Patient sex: M
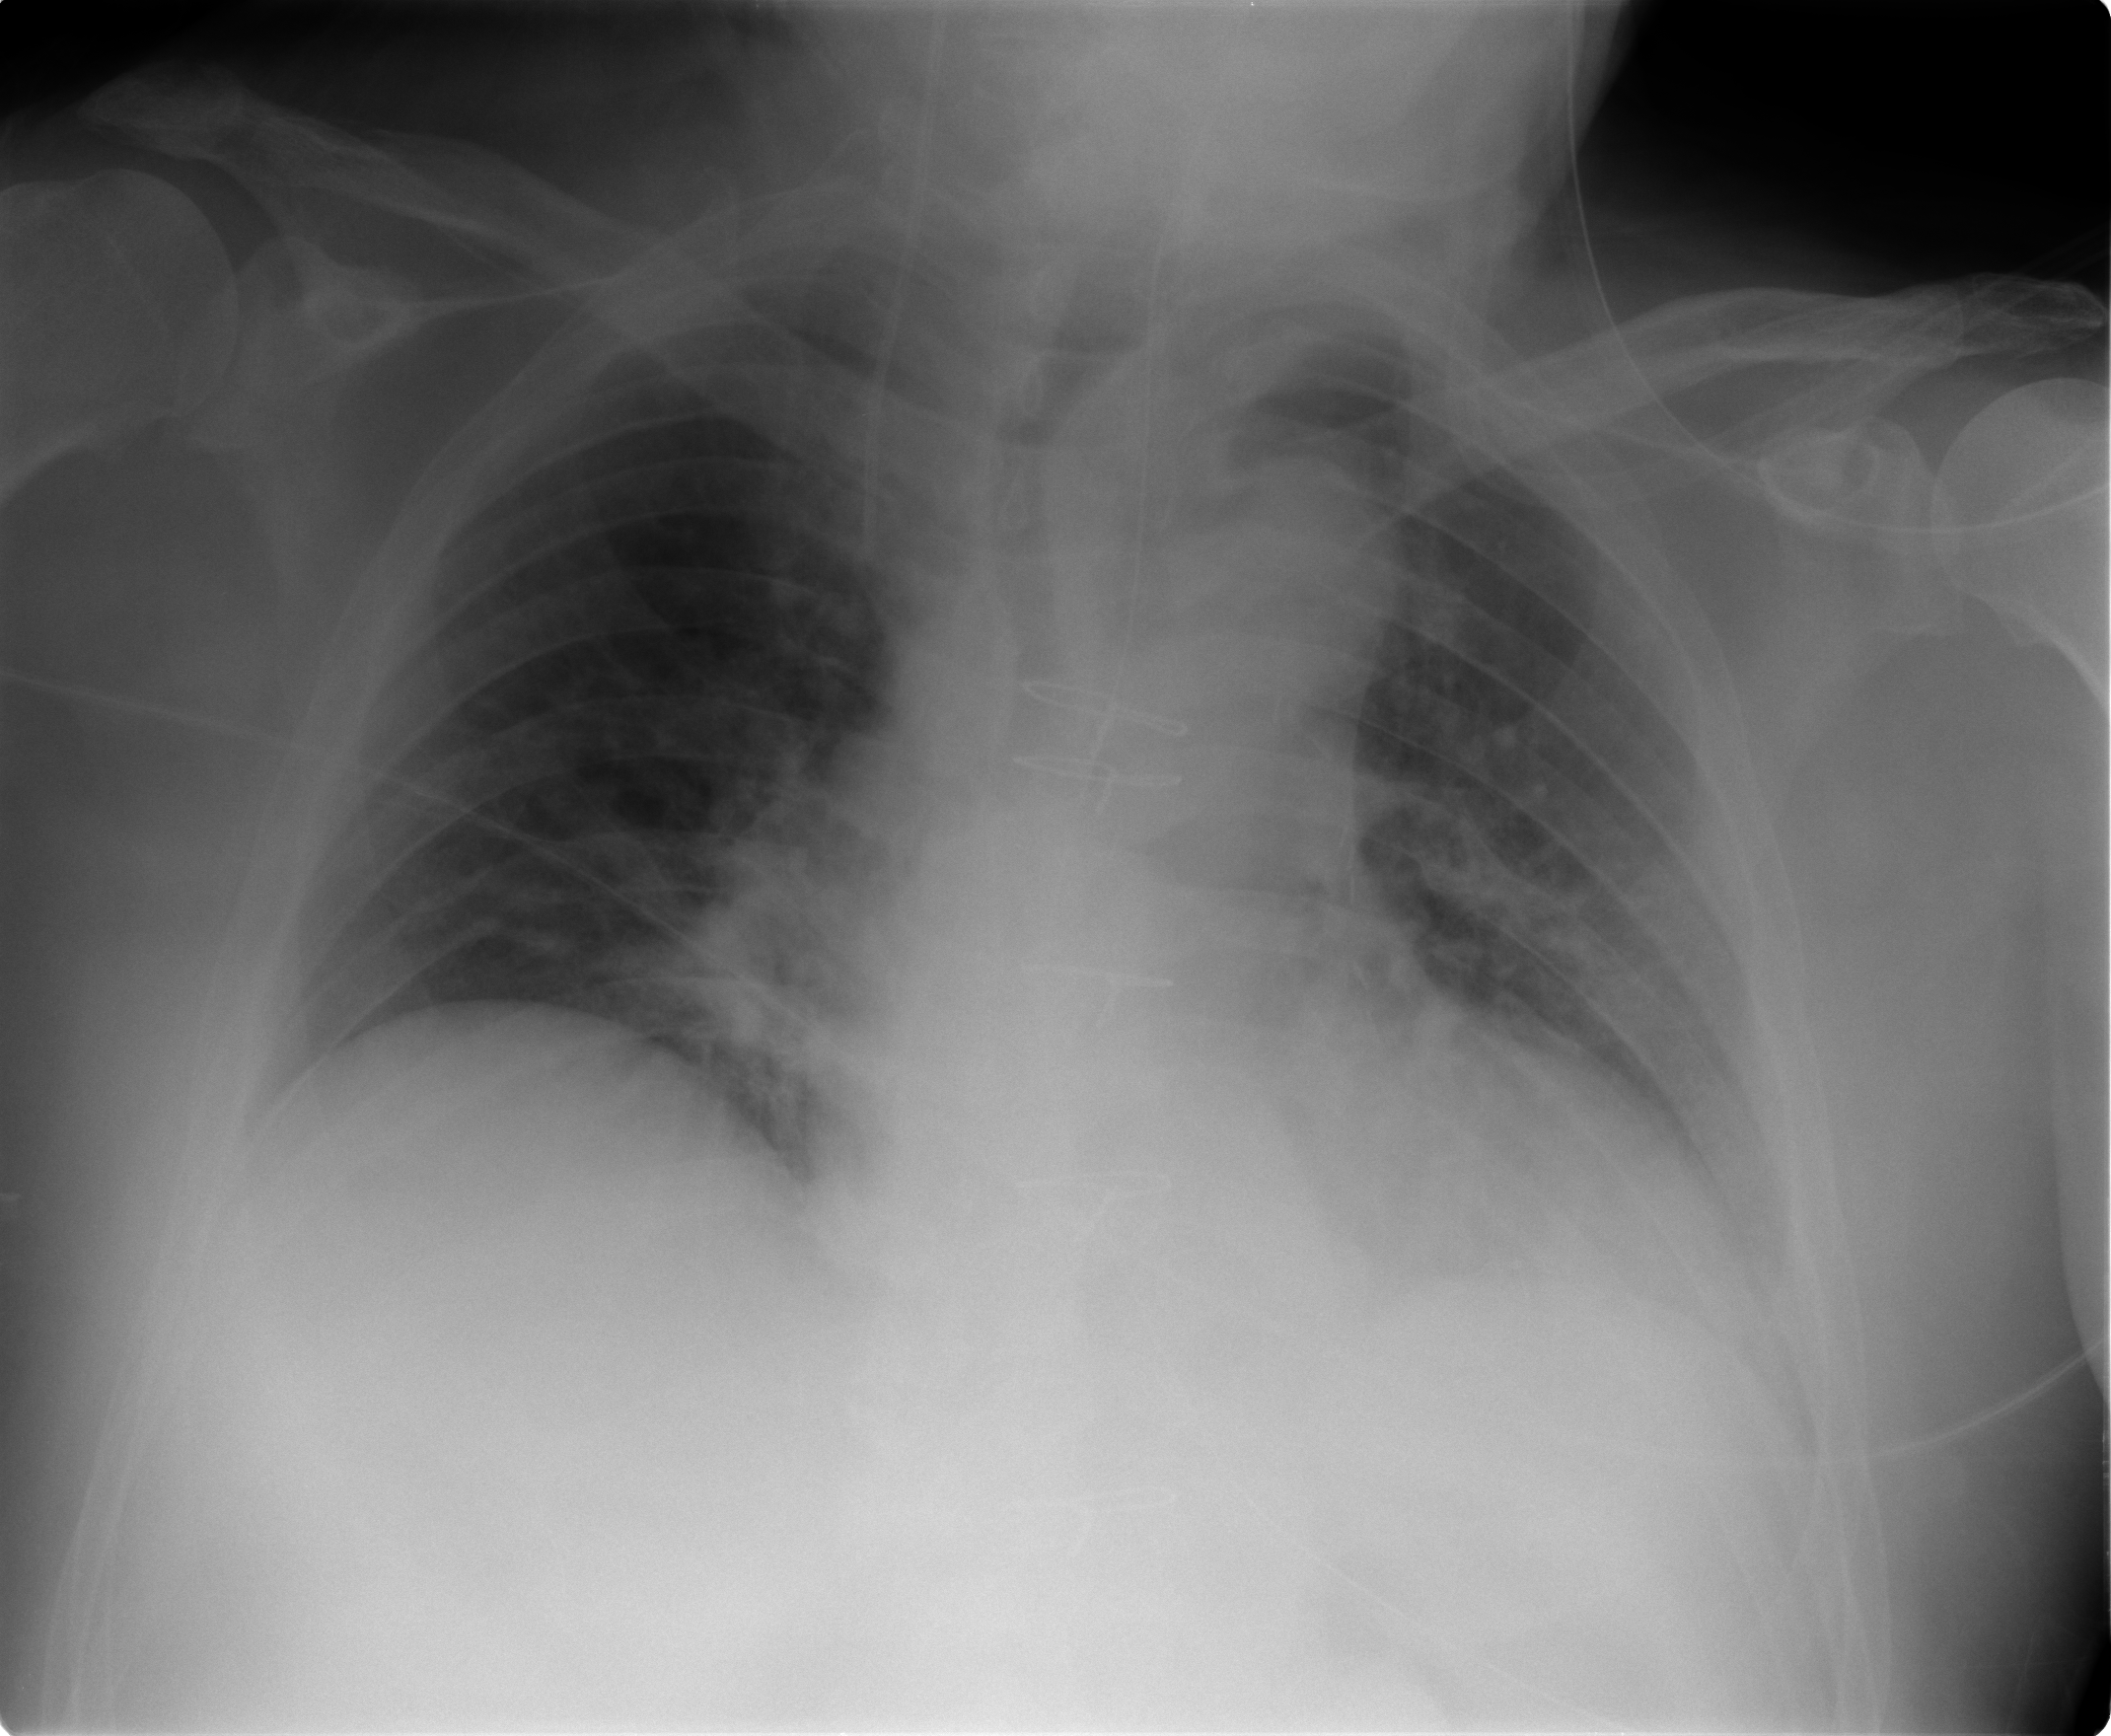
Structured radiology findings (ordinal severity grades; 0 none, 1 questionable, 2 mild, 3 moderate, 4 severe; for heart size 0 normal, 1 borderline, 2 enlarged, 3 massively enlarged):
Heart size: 2
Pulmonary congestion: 2
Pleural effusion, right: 1
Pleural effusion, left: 0
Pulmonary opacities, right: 0
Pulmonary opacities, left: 0
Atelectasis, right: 3
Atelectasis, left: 2